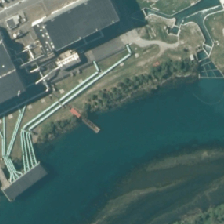
Land cover: urban_build_up